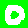
Digit: 0